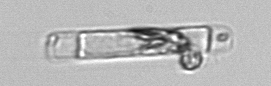
Label: Guinardia_delicatula